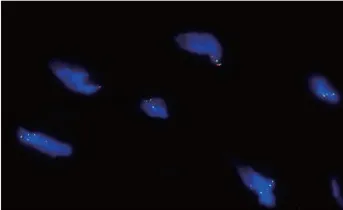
(B) Fluorescence in situ hybridization(FISH) detection:3p22/3 = 0.72,CTNNB1 gene deletion. Probe type: CSP3/GSP CTNNB1 (3p22).
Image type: pathology (fish)